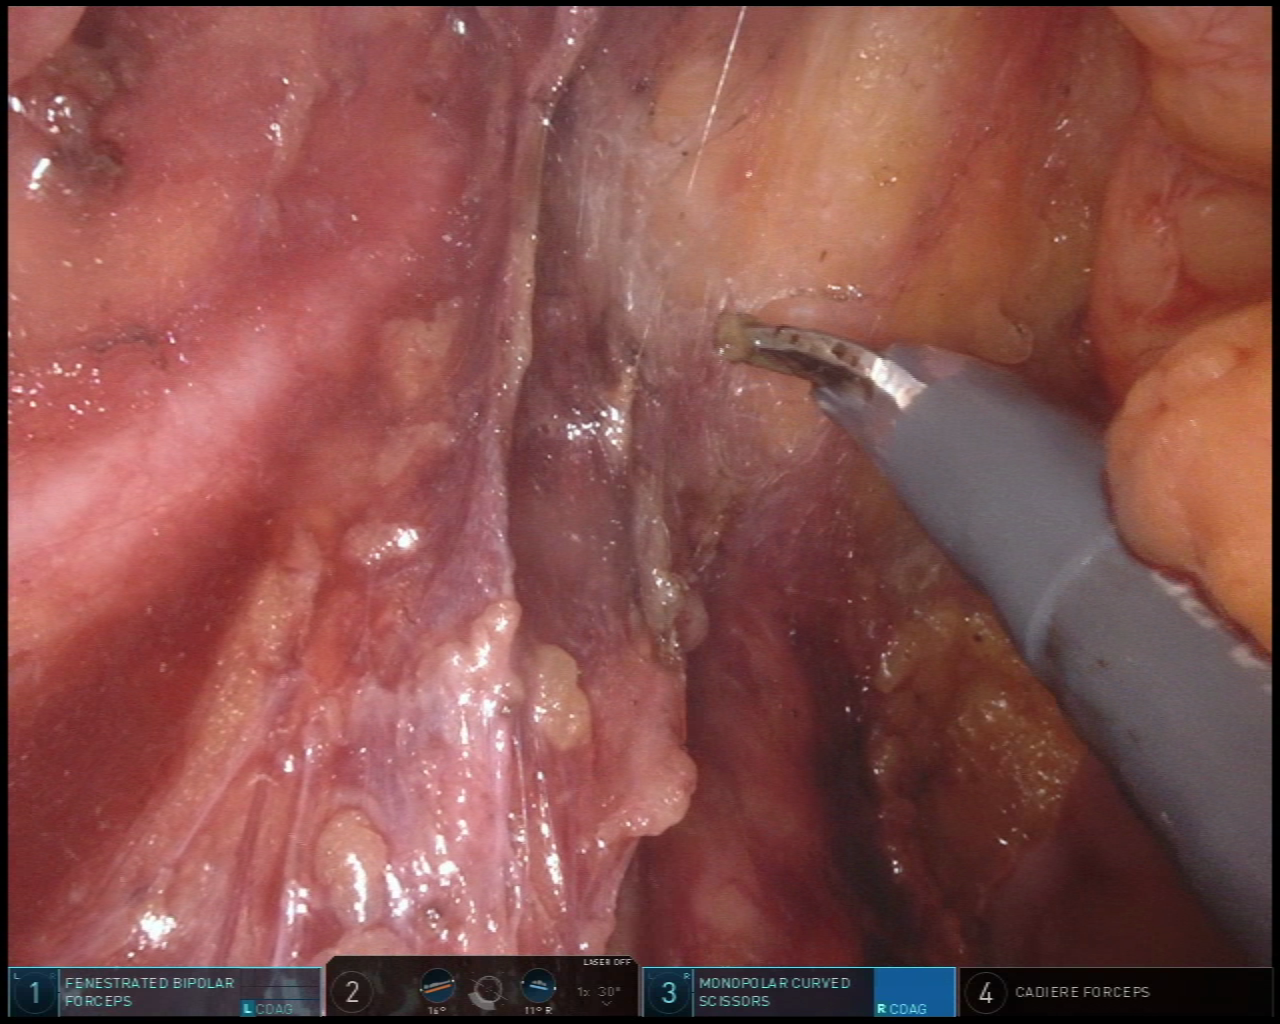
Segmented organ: ureter
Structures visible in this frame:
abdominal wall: no
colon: no
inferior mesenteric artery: no
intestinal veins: no
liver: no
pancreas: no
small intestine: no
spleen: no
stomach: no
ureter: yes
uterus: no
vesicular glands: no